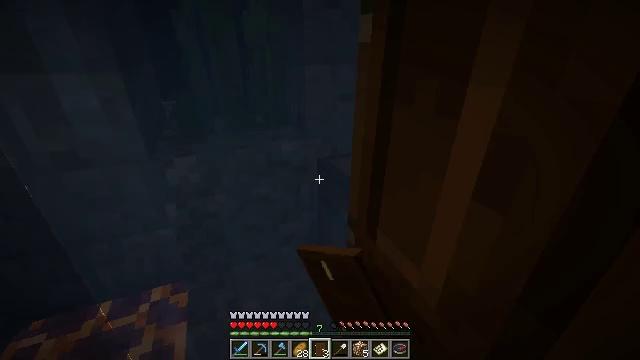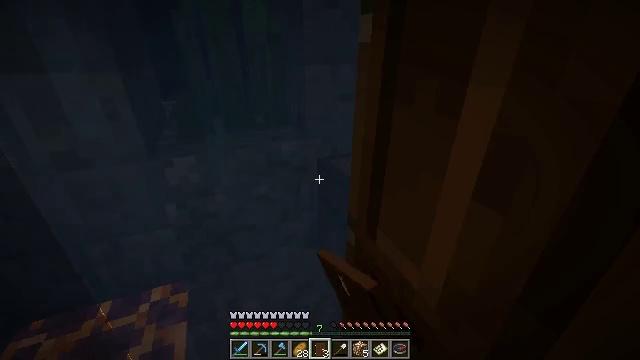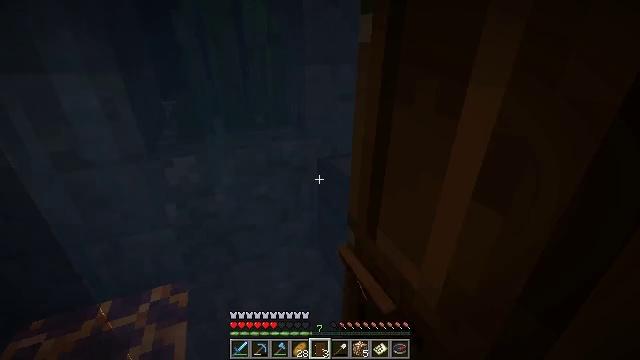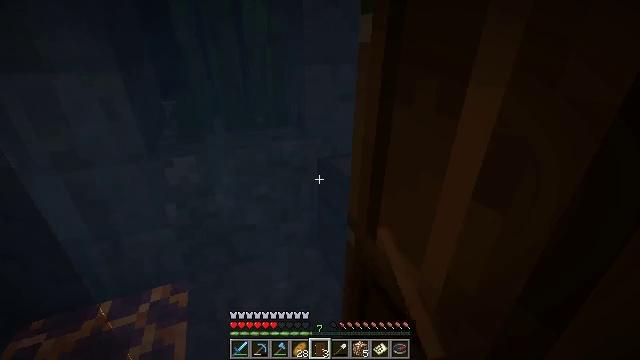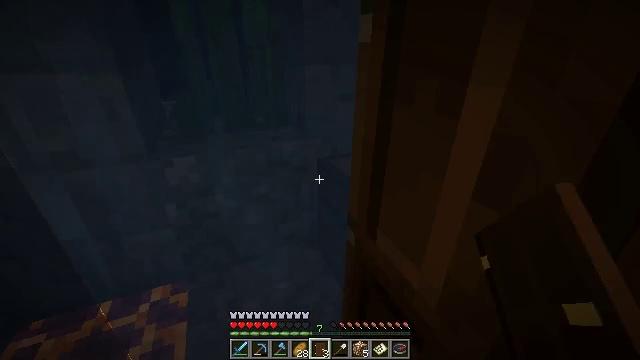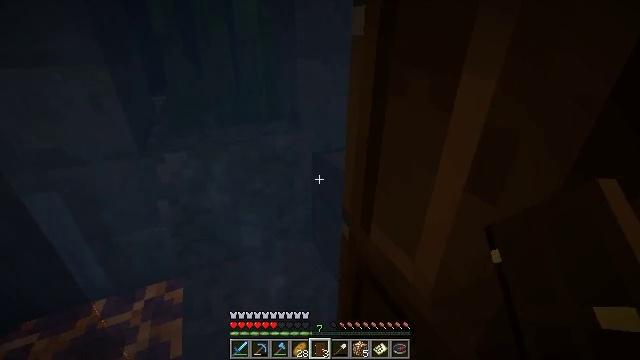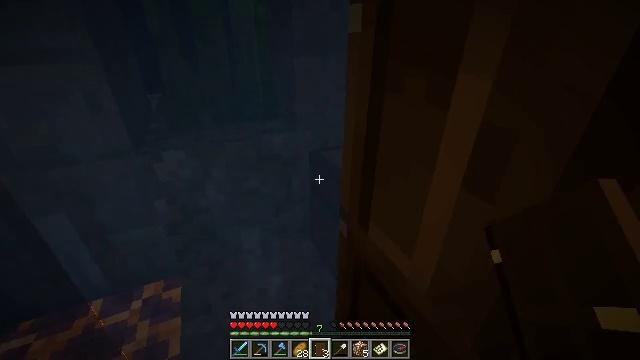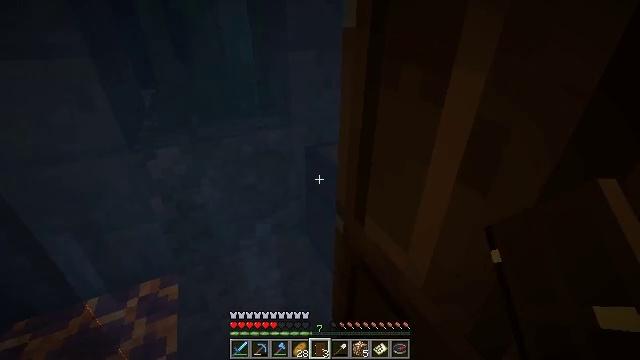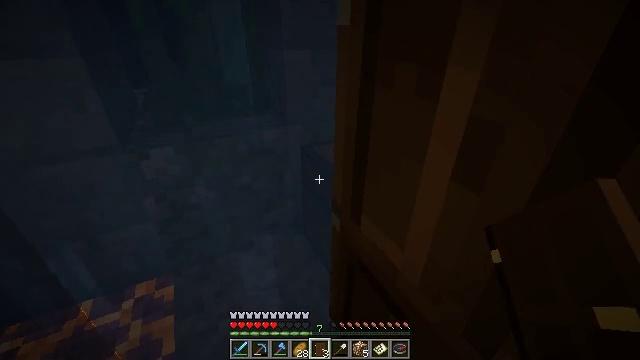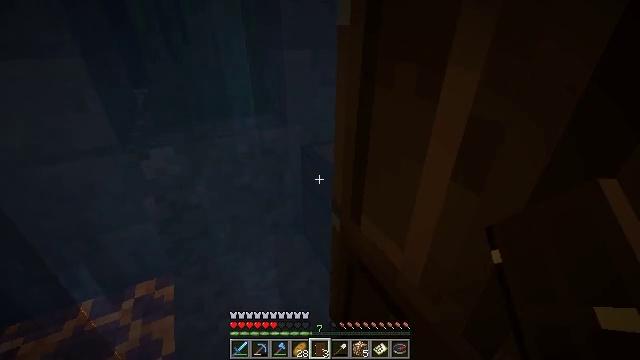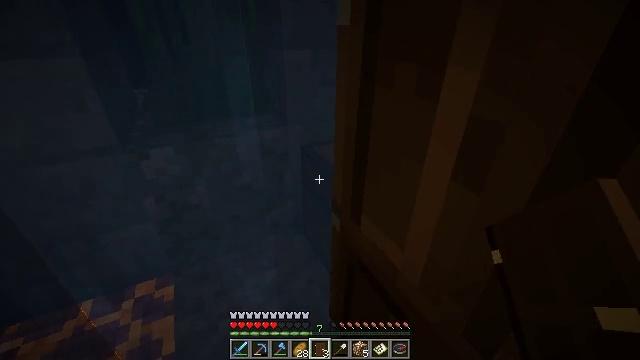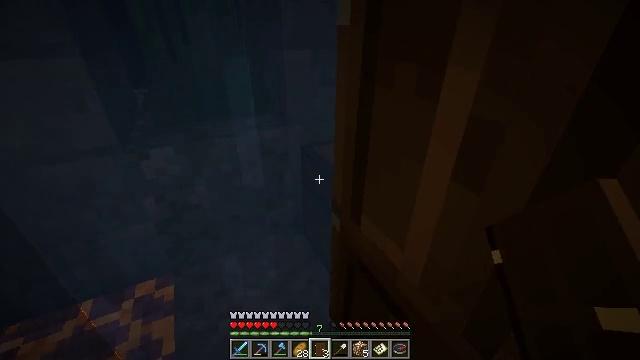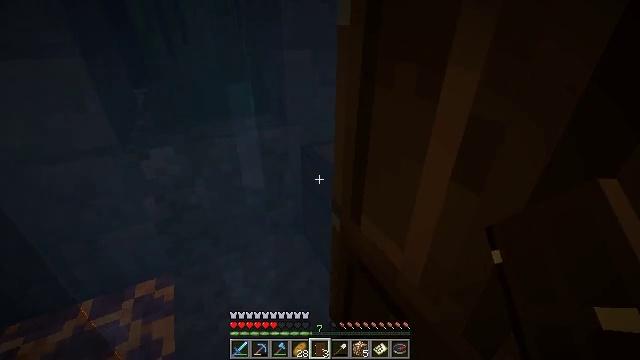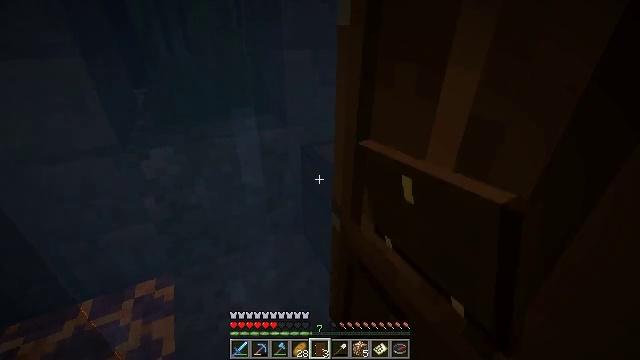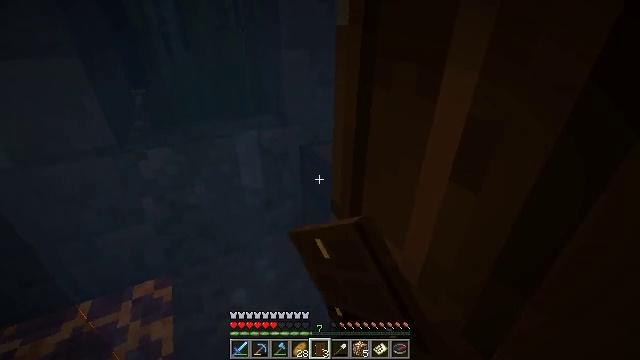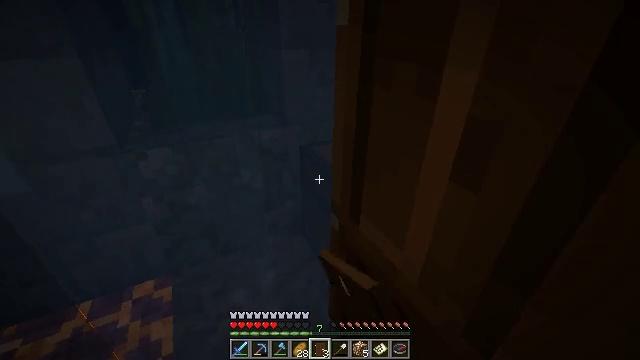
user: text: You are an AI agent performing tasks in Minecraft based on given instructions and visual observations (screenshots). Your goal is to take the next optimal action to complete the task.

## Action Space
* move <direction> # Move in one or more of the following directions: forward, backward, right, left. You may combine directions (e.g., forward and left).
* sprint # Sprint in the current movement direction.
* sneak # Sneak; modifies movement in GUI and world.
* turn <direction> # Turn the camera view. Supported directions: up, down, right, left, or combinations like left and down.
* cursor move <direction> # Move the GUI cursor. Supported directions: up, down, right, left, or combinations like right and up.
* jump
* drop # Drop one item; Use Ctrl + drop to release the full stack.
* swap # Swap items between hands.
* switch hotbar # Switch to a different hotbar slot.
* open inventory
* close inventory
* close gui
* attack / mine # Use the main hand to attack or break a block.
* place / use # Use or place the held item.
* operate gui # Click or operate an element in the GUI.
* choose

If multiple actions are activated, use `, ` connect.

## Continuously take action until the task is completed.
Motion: motion action
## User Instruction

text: Harvest the sea lantern from its structure.
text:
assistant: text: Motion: no_op
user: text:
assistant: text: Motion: no_op
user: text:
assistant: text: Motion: no_op
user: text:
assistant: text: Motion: no_op
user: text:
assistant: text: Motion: turn right and down
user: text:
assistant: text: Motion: no_op
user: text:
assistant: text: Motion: turn right
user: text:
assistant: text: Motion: turn right
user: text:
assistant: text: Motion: no_op
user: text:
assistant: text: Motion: no_op
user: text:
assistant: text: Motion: no_op
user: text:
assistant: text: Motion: use / place
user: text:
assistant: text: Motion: use / place
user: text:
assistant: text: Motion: use / place
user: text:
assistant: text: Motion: no_op
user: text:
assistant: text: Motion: no_op
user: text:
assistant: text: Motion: open gui
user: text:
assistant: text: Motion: no_op
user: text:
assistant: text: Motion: no_op
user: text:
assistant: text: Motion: no_op
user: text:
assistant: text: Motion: no_op
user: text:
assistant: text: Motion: no_op
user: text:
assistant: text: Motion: no_op
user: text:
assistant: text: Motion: no_op
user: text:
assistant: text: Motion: no_op
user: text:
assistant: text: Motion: no_op
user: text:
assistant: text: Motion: cursor move right
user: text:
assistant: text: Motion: no_op
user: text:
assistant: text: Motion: cursor move left and up
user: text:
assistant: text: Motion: cursor move left and up